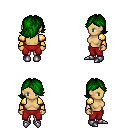
a pixel art fantasy rpg character, female body template, human, tanned skin, gold arm armor, red pants, green swoop hairstyle, metal boots, four views (front, back, left, right), 2x2 character sprite sheet, small pixel art, hard edges, no anti-aliasing